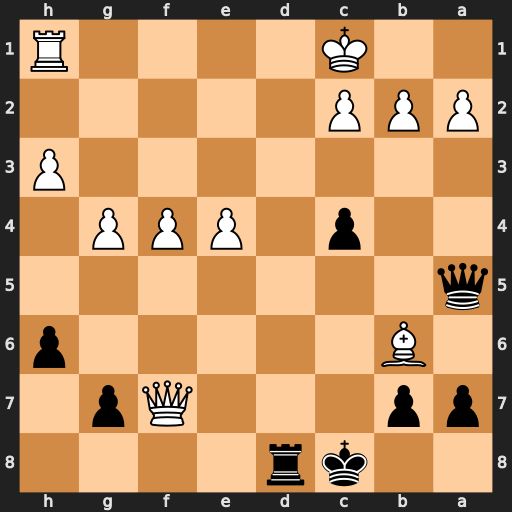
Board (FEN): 2kr4/pp3Qp1/1B5p/q7/2p1PPP1/7P/PPP5/2K4R
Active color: b
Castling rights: -
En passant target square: -
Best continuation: Qd2+ Kb1 Qd1+ Rxd1 Rxd1#